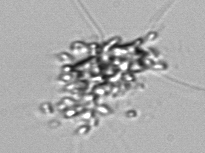
Label: Chaetoceros_didymus_TAG_external_flagellate